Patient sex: F
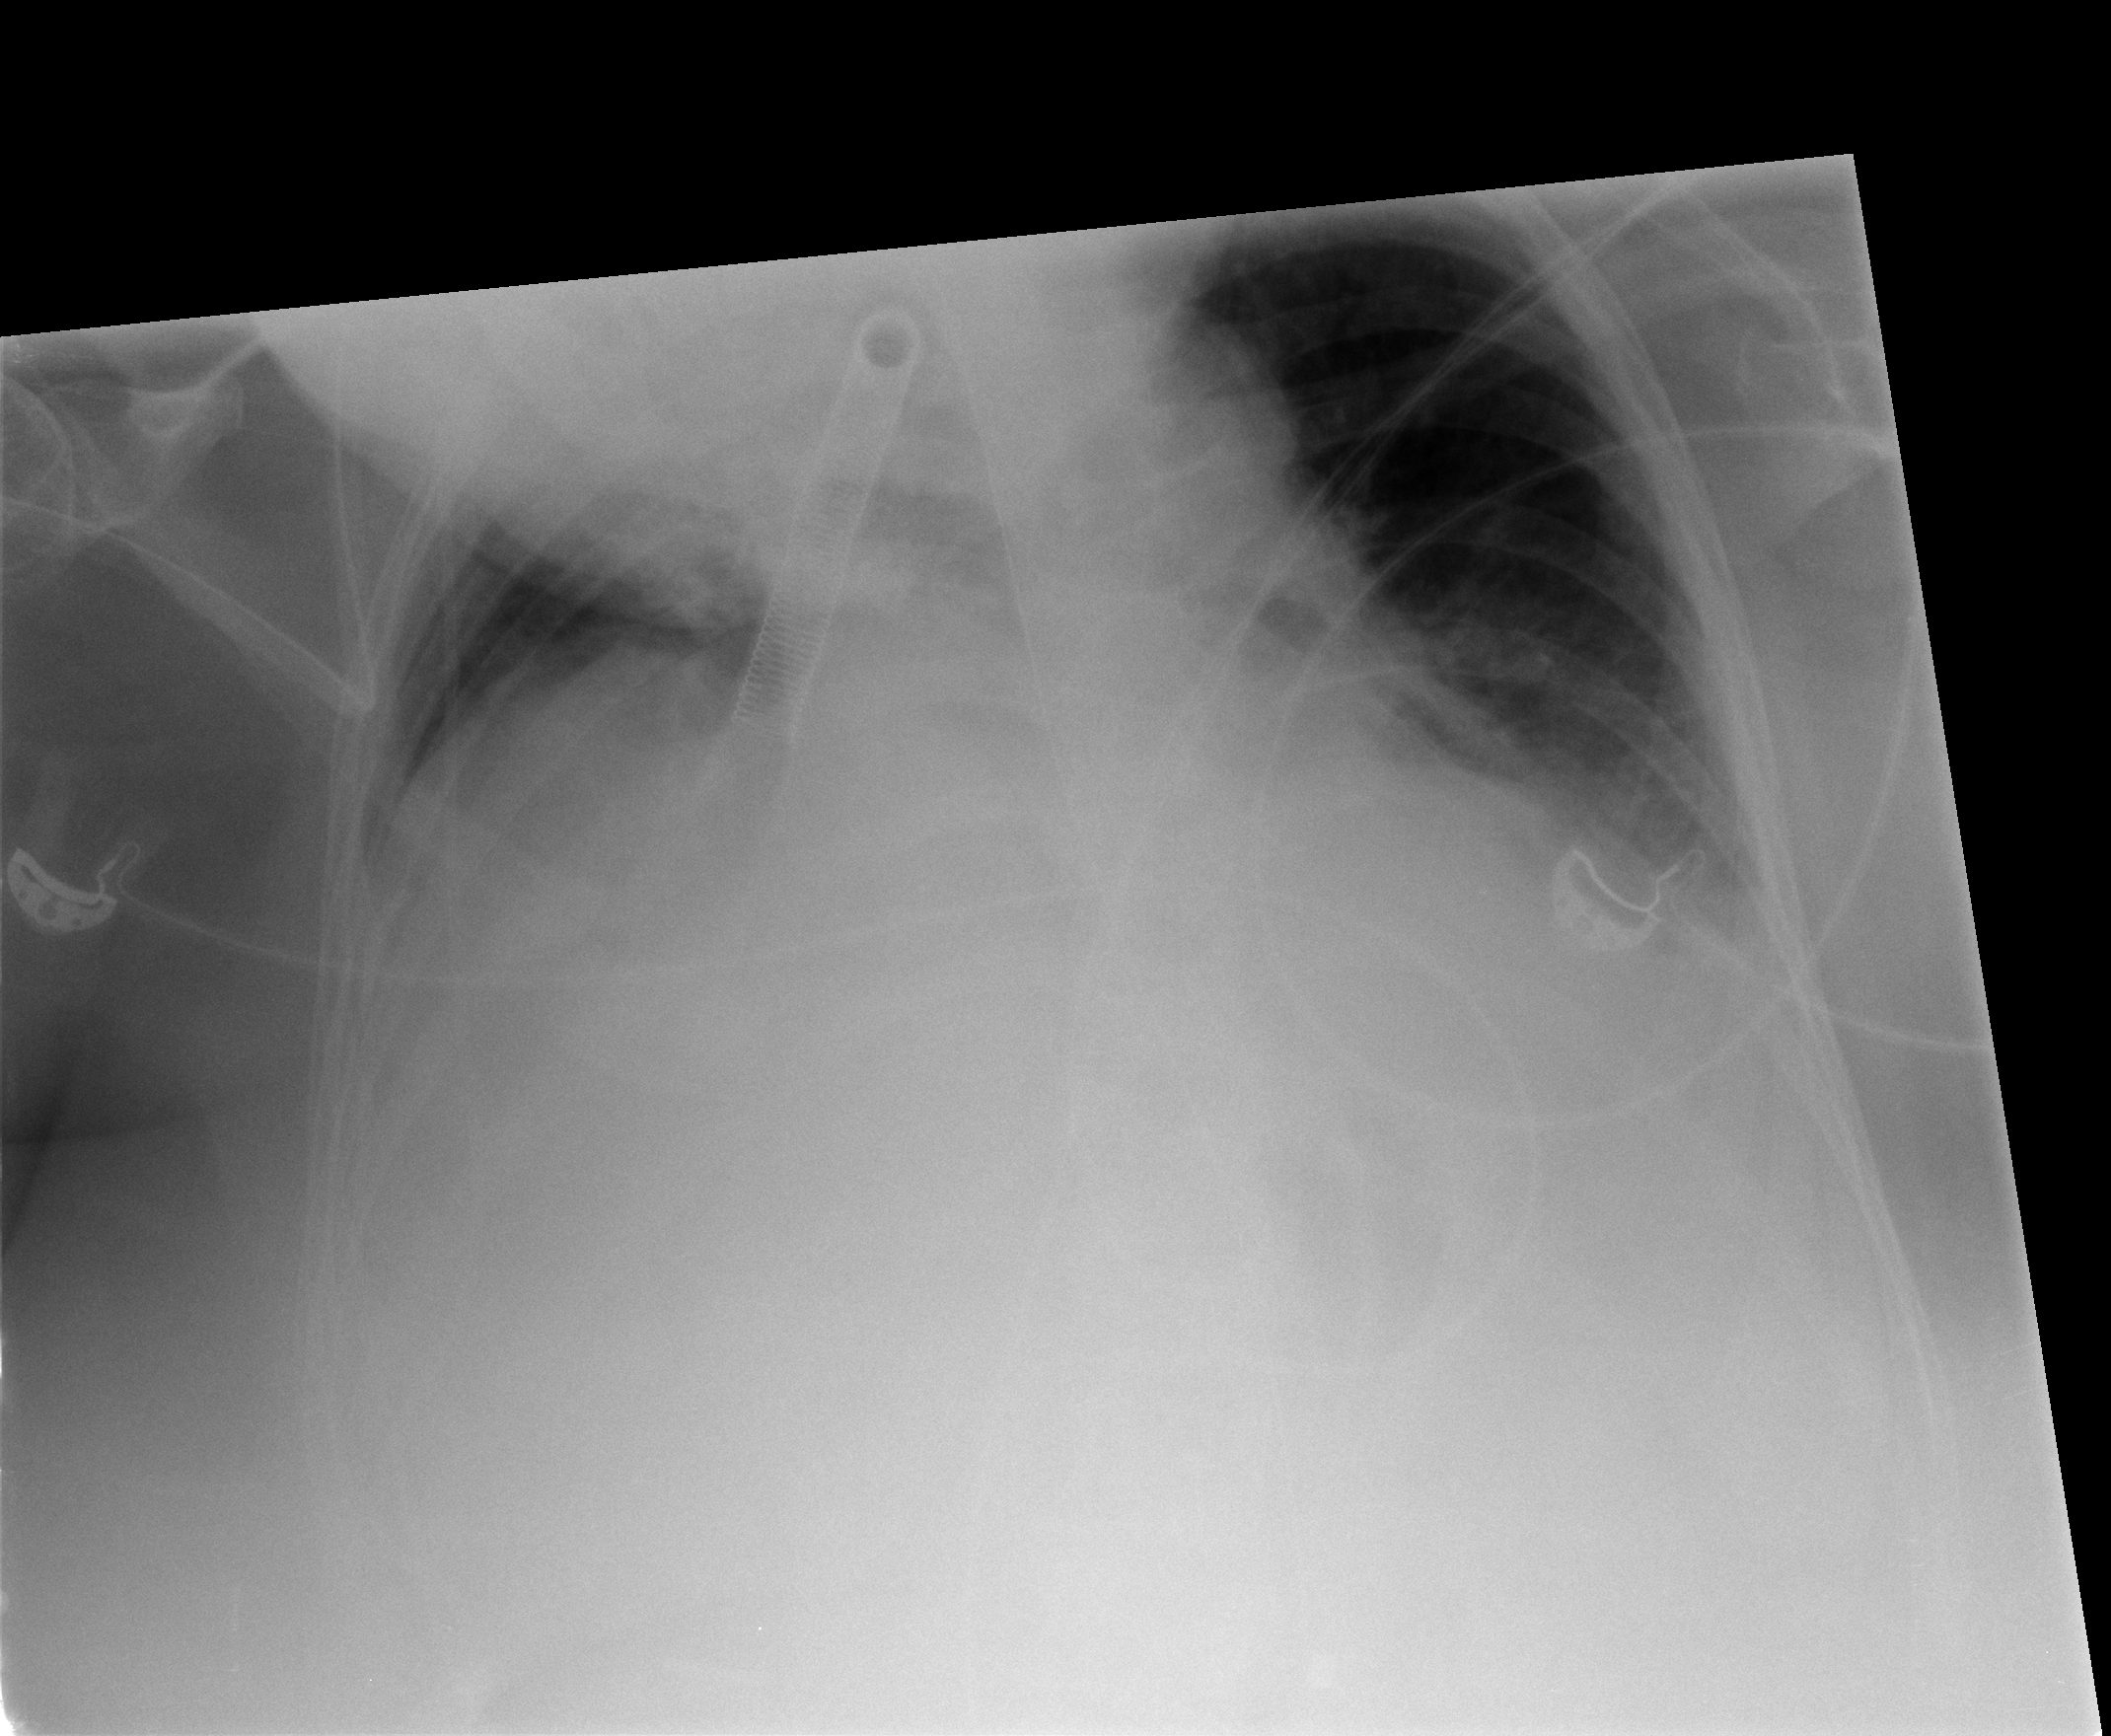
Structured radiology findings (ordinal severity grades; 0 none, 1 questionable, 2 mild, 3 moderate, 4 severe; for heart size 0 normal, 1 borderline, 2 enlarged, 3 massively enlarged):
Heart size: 2
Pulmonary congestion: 0
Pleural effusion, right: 1
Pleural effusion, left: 2
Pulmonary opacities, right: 0
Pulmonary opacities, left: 0
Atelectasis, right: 0
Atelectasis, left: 2